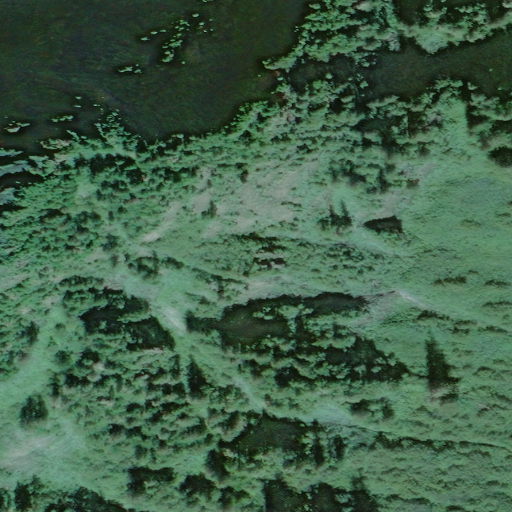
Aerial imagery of mountain in Alaska named Del Monte Peak containing only unknown